Question: I want to take post from themplate static and post it in theme wordpress and make it dinamic.
I know how to post simple post which contain two element:
1. Title text.
2. paragraph text.
but in my case the post have a style diffrant from simple post.
The static code html which I want to convert it to post theme:
'''
<section id="content">
<div class="container_16">
<div class="p10">
<article class="grid_4">
<h4>Honeymoons:</h4>
<div class="txt-1">Praesent vestibulum aenean Nonummy hendrerit mauris.</div>
<p>Cum sociis natoque penatibus et magnis dis parturient montes ascetur ridiculus
mus. Nulla dui. Fusce feugiat malesuada odio.</p> <a href="#" class="link-1">read more</a>
</article>
<article class="grid_4">
<h4>Honeymoons:</h4>
<div class="txt-1">Praesent vestibulum aenean Nonummy hendrerit mauris.</div>
<p>Cum sociis natoque penatibus et magnis dis parturient montes ascetur ridiculus
mus. Nulla dui. Fusce feugiat malesuada odio.</p> <a href="#" class="link-1">read more</a>
</article>
<article class="grid_4">
<h4>Honeymoons:</h4>
<div class="txt-1">Praesent vestibulum aenean Nonummy hendrerit mauris.</div>
<p>Cum sociis natoque penatibus et magnis dis parturient montes ascetur ridiculus
mus. Nulla dui. Fusce feugiat malesuada odio.</p> <a href="#" class="link-1">read more</a>
</article>
</div>
</section>
'''
How can I add tag html to post as you can see in the below code : ?
1. <article class="grid_4">
2. <h4>here is the title:</h4>
3. <div class="txt-1">
4. <p>
the style:

Many Thanks.
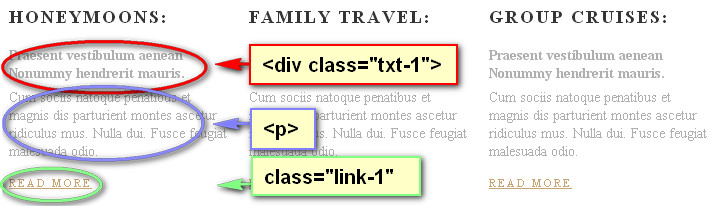
Answer: I think from your question you are looking for something like the code below;
'''
<section id="content">
<div class="container_16">
<div class="p10">
<?php if (have_posts()) : while (have_posts()) : the_post(); ?>
<article class="grid_4">
<h4><a href="<?php the_permalink(); ?>"><?php the_title(); ?></a></h4>
<div class="txt-1"><?php the_excerpt(); ?></div>
<?php the_content(); ?>
<a href="<?php the_permalink(); ?>" class="link-1">read more</a>
</article>
<?php endwhile; endif; ?>
</div>
</div>
</section>
'''
That will certainly help you get going. Note you have omitted a closing '</div>' tag.
You might want to look at a custom WP_Query rather than just a standard Wordpress Loop, so you can pull the 3 latest posts out of your blog, or pull posts from a specific category.